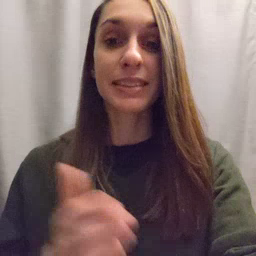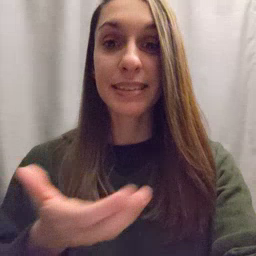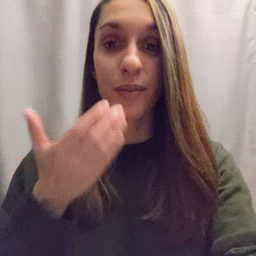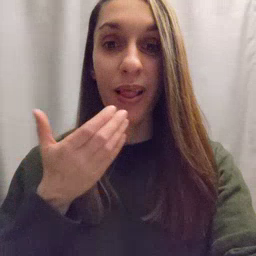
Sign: cereal